RGB frame:
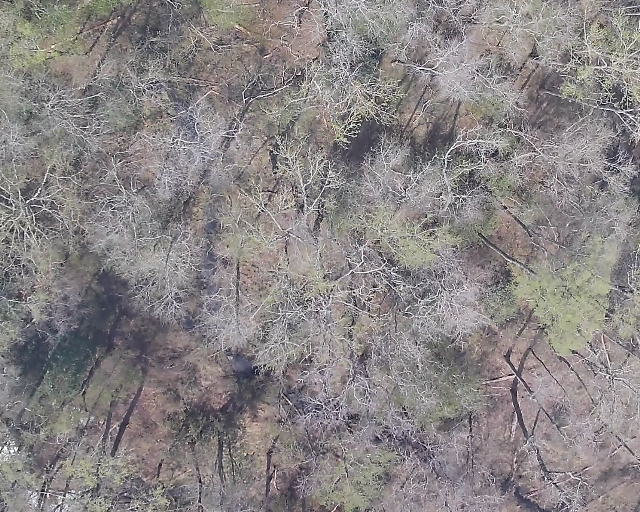
Thermal frame:
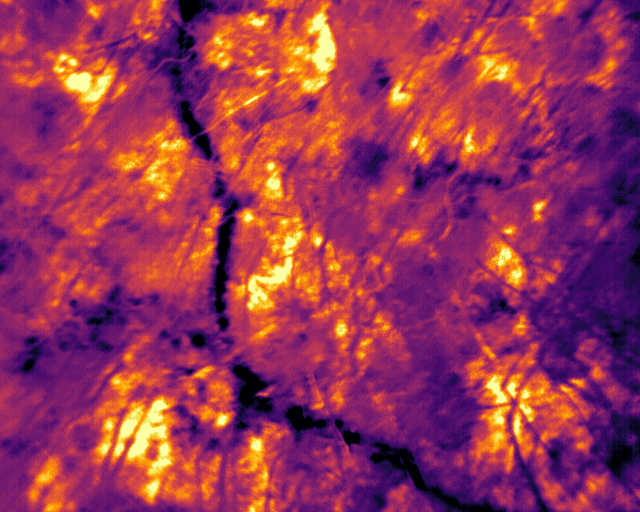
Captured: 2026-02-26 03:42:41
Pixels at or above 80 °C: 0 (fraction of frame: 0)